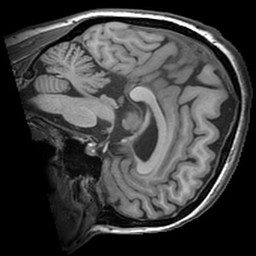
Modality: T1w
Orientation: sagittal
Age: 50
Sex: female
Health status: ill
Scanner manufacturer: ge
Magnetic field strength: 3 T
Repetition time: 0.008164 s
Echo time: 0.003184 s